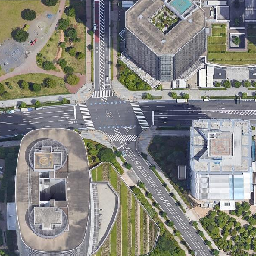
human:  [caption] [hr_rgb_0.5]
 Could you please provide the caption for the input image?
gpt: There are three tall buildings on each side of the intersection.

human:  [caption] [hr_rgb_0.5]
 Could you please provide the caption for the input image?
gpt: A gray oval built at a crossroads of some kind.

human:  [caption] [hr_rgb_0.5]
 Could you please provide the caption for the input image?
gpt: Grey ellipse constructed beside the intersection of shapes.

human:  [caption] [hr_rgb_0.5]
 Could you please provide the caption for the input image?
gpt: There are three tall buildings on both sides of the intersection.

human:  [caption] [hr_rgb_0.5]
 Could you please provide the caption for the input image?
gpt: On one side of the crossroads there was an open field